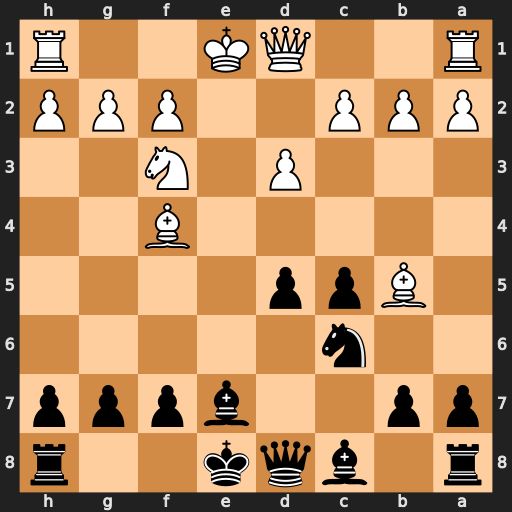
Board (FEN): r1bqk2r/pp2bppp/2n5/1Bpp4/5B2/3P1N2/PPP2PPP/R2QK2R
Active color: b
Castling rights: KQkq
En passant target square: -
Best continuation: Qa5+ Qd2 Qxb5